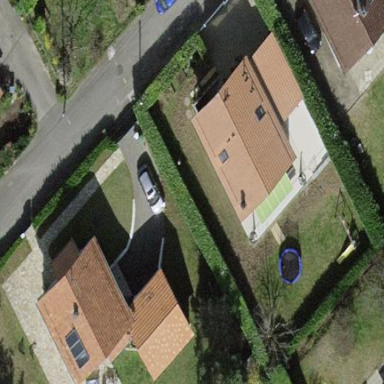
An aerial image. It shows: Garden enclosed by fence.